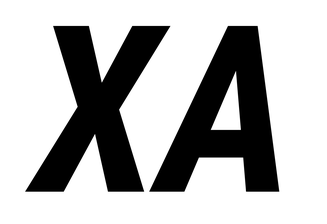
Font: Roboto-Italic_Condensed_Bold_Italic